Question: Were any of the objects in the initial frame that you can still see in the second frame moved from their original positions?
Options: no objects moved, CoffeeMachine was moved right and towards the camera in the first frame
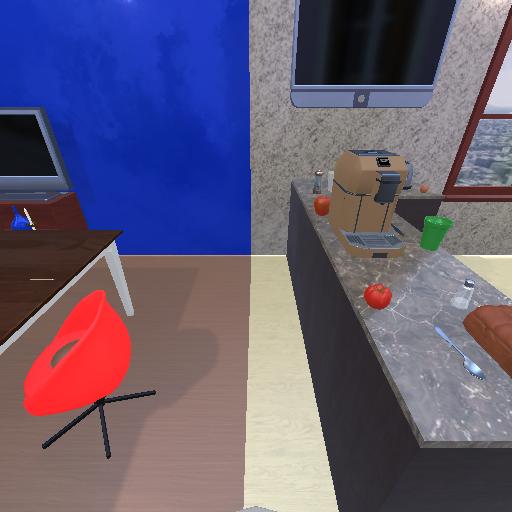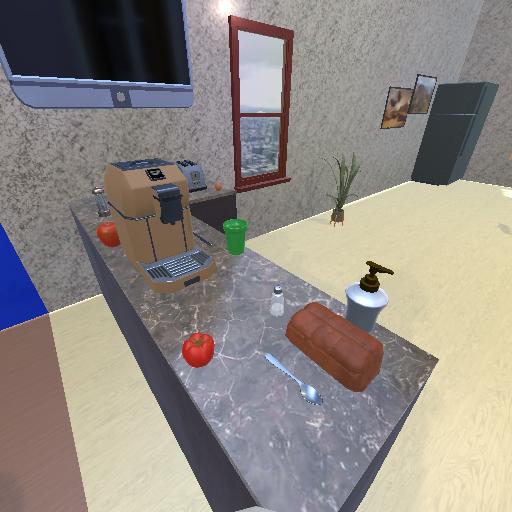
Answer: no objects moved